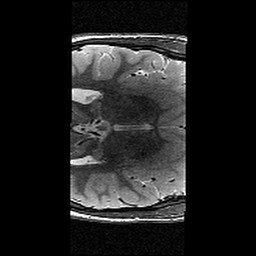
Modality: T2w
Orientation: axial
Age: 12
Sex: male
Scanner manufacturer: siemens
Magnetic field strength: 3 T
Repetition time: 9.23 s
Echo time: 0.067 s